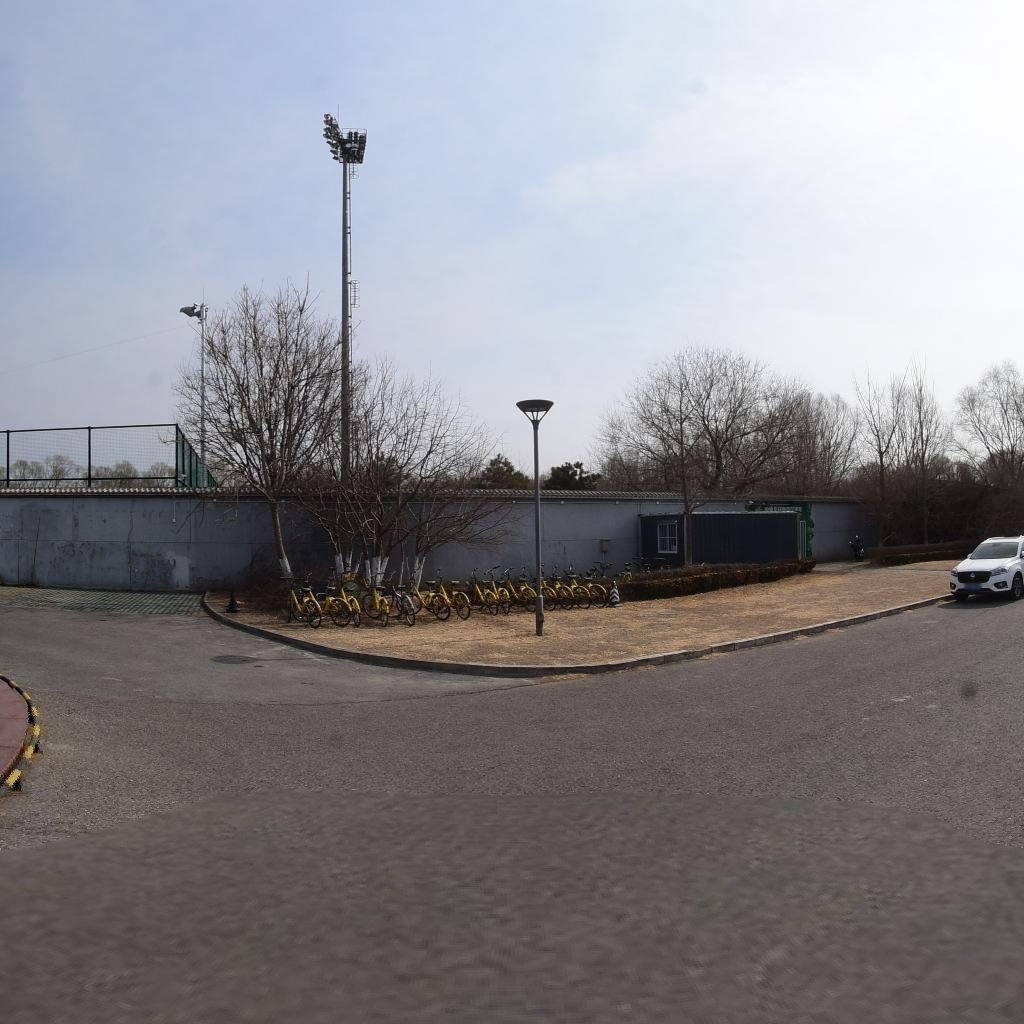
Region: Chaoyang
Road damage annotations: transverse crack